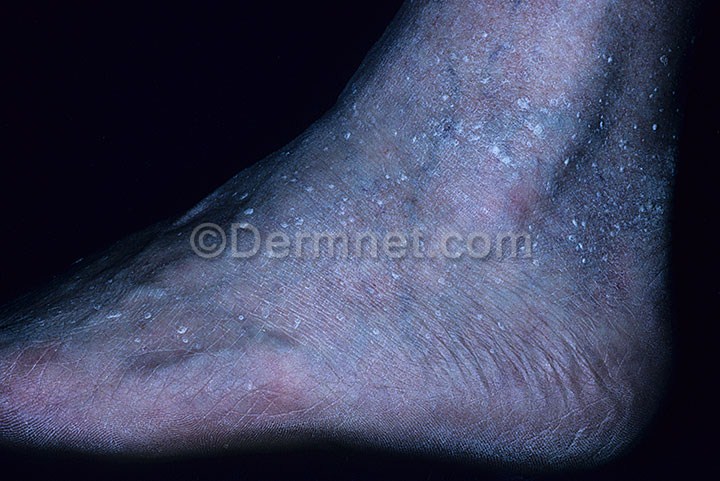
Disease: Seborrheic Keratoses and other Benign Tumors